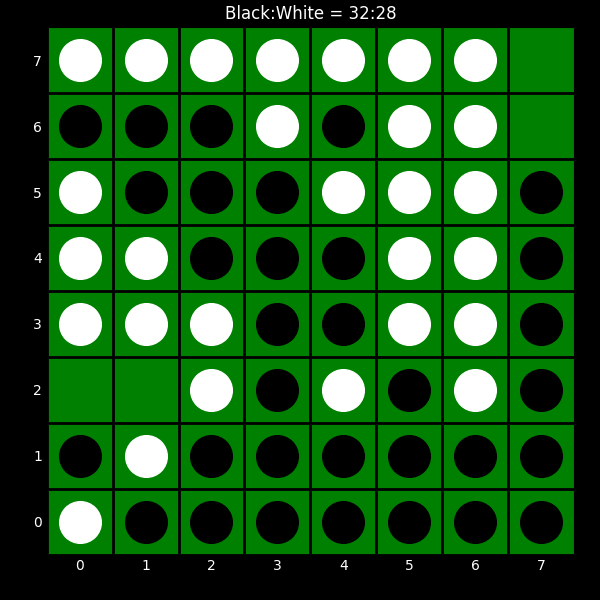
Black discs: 32
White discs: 28